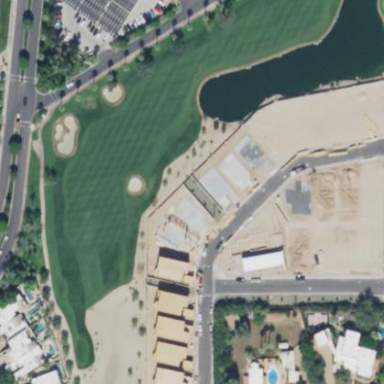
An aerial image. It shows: Area of rough grass used for golf.